Field crop: maize
Growth stage: 2
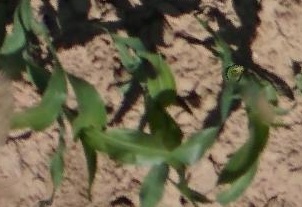
Species: maize